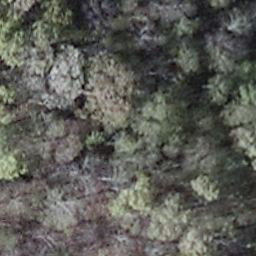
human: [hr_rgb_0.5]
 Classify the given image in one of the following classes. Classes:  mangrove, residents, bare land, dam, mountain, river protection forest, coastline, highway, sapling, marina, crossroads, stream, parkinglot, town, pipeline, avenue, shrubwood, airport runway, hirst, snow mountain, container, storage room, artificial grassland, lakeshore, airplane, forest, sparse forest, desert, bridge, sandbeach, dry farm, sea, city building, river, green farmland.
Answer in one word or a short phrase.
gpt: shrubwood